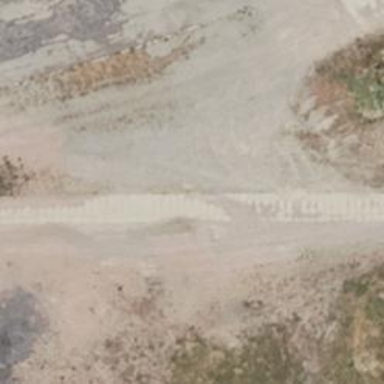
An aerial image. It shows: Concrete driveway with concrete plates.